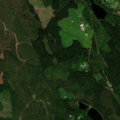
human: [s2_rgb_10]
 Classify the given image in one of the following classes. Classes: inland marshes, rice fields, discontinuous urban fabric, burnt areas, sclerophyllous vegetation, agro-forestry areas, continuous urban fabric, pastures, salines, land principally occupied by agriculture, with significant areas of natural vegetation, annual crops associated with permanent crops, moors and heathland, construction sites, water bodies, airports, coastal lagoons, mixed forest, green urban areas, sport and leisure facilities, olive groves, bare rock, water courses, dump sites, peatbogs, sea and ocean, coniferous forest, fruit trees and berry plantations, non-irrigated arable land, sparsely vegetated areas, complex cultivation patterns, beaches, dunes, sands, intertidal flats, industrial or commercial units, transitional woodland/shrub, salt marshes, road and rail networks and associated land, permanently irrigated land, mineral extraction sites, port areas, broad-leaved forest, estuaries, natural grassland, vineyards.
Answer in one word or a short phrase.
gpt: coniferous forest, mixed forest